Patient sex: M
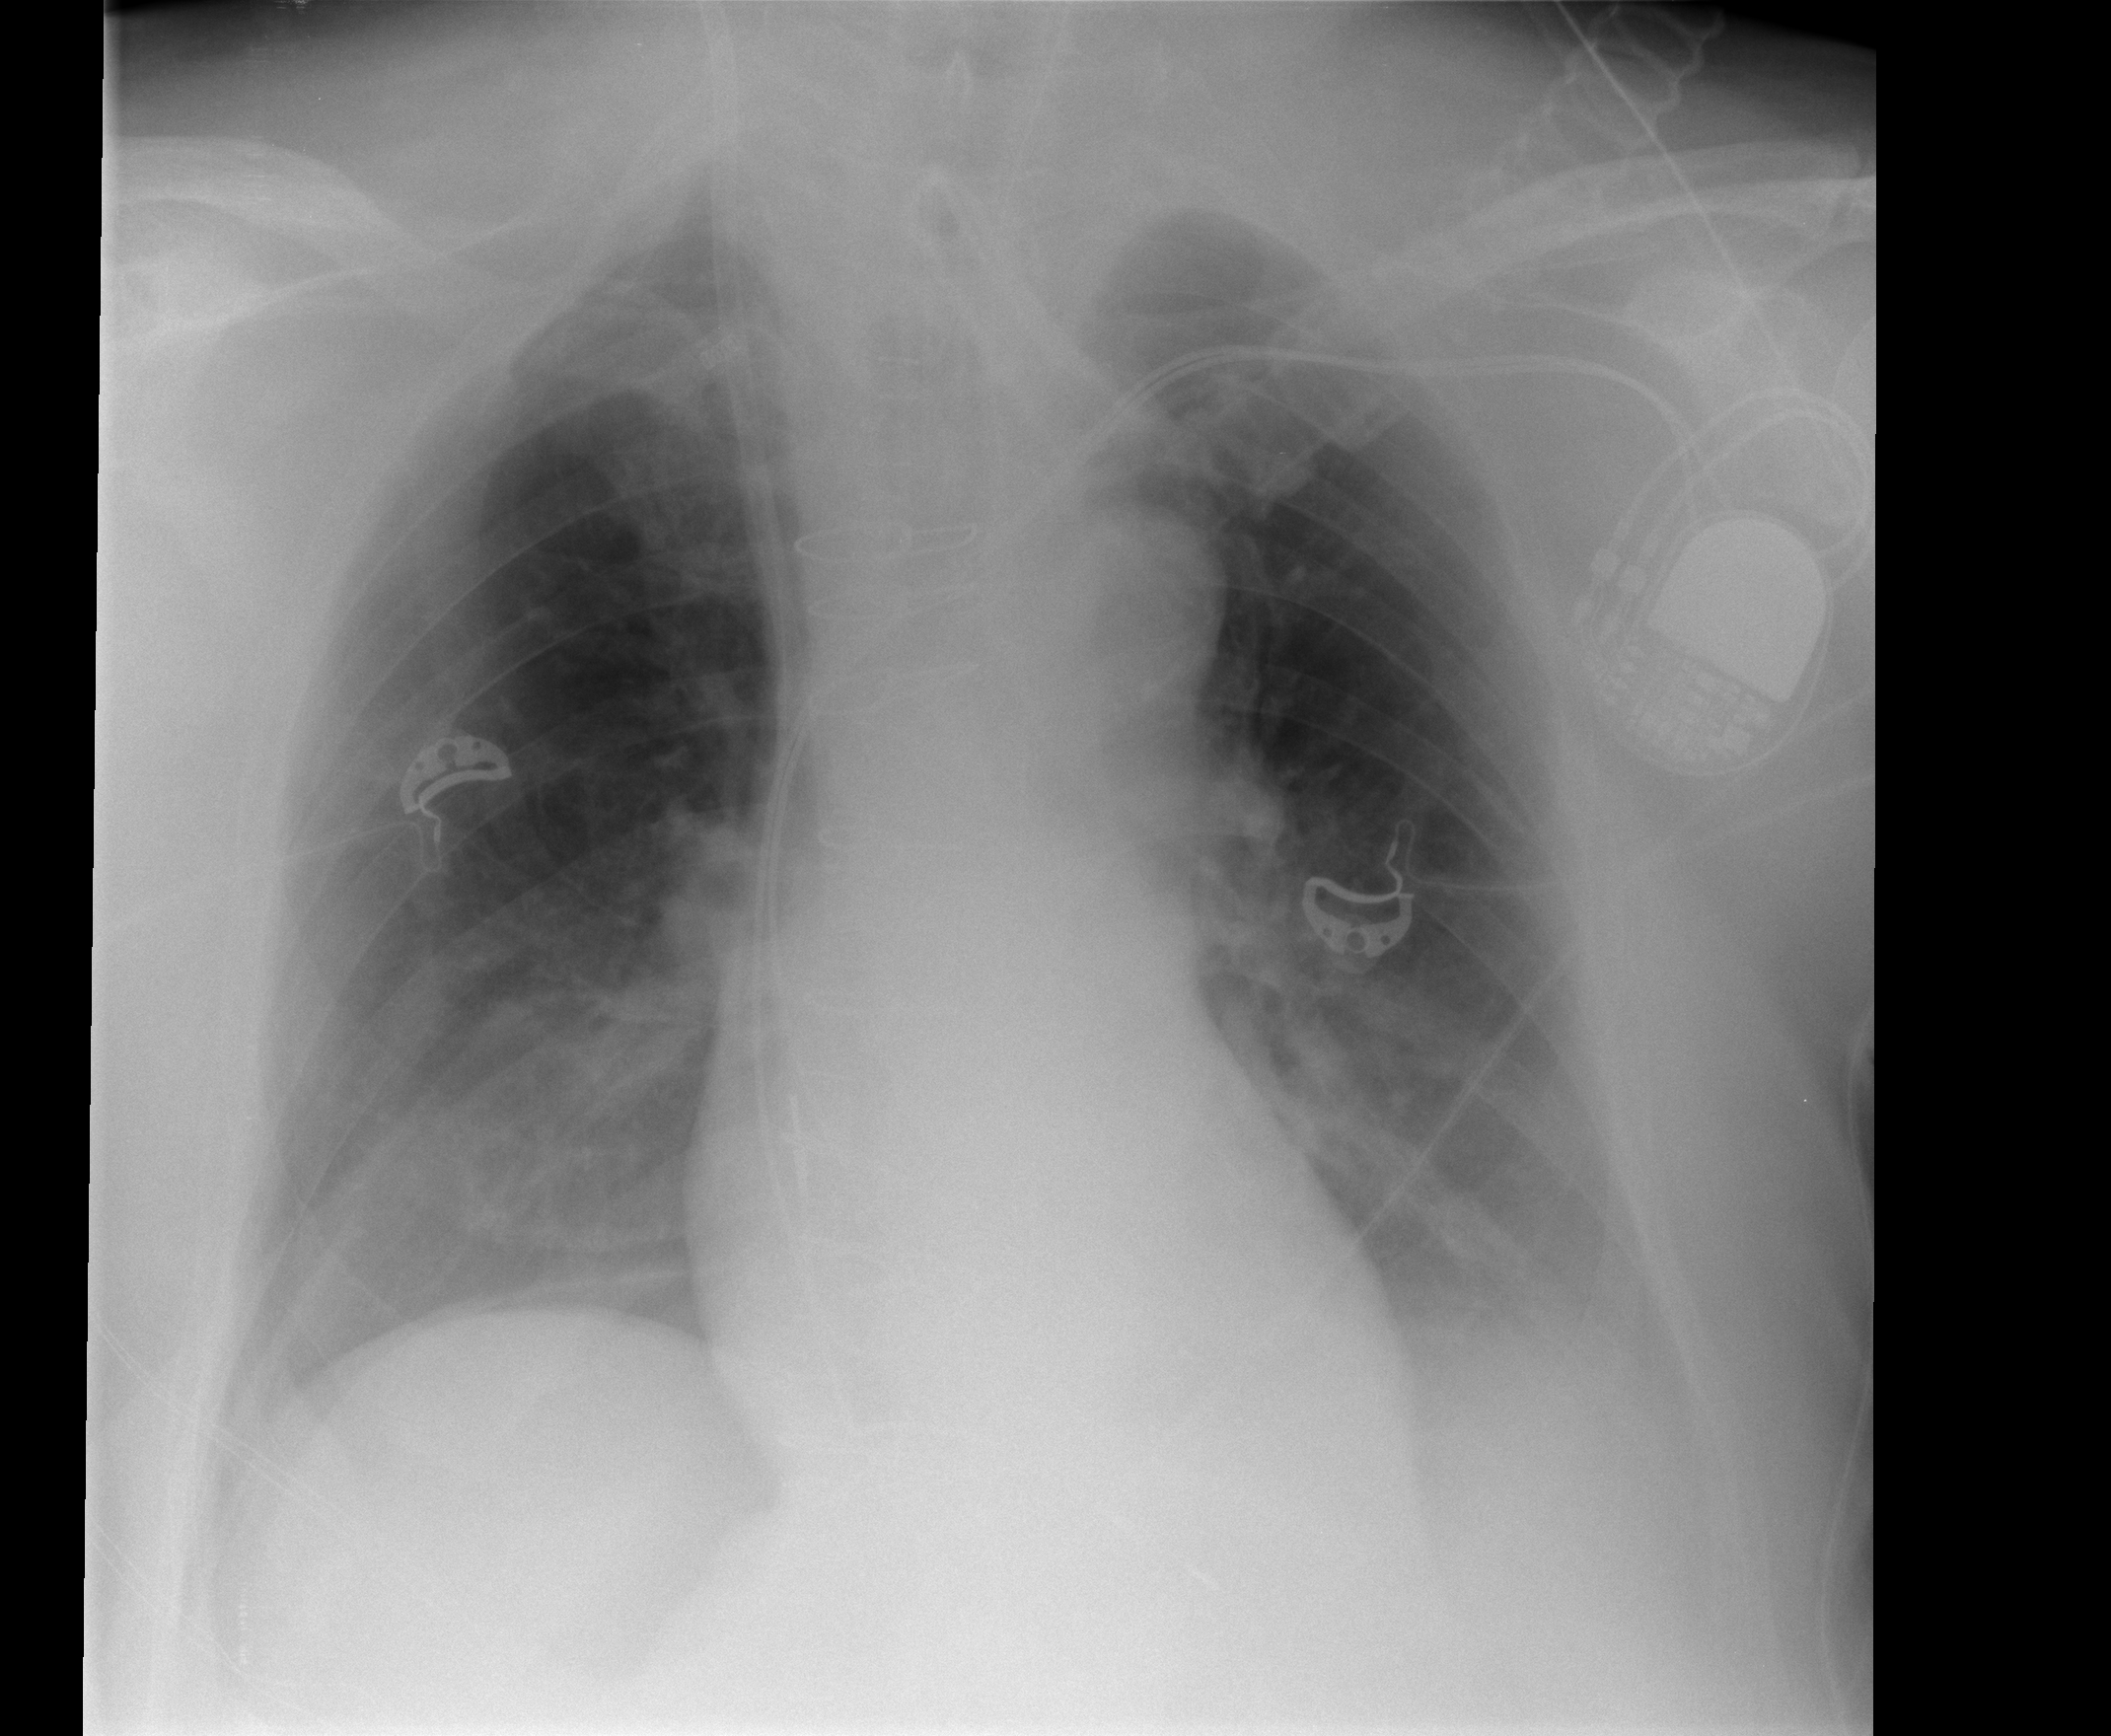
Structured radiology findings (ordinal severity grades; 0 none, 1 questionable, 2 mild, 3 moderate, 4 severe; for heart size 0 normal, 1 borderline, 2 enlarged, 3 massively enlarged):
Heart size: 0
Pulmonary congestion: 2
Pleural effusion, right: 2
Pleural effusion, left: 2
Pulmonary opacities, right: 0
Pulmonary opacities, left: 0
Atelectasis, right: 2
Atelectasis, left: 2